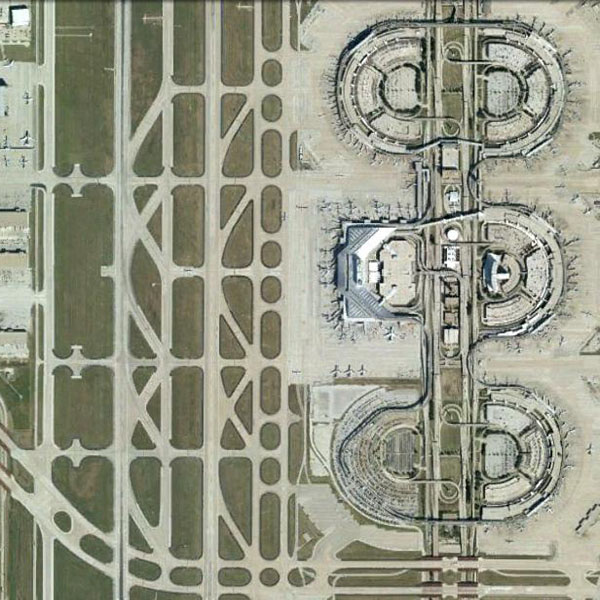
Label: Airport